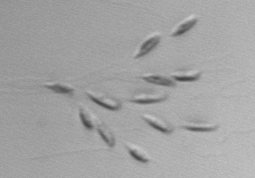
Label: Dinobryon